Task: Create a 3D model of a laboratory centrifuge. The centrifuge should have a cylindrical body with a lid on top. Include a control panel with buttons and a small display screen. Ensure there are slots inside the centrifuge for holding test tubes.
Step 651:
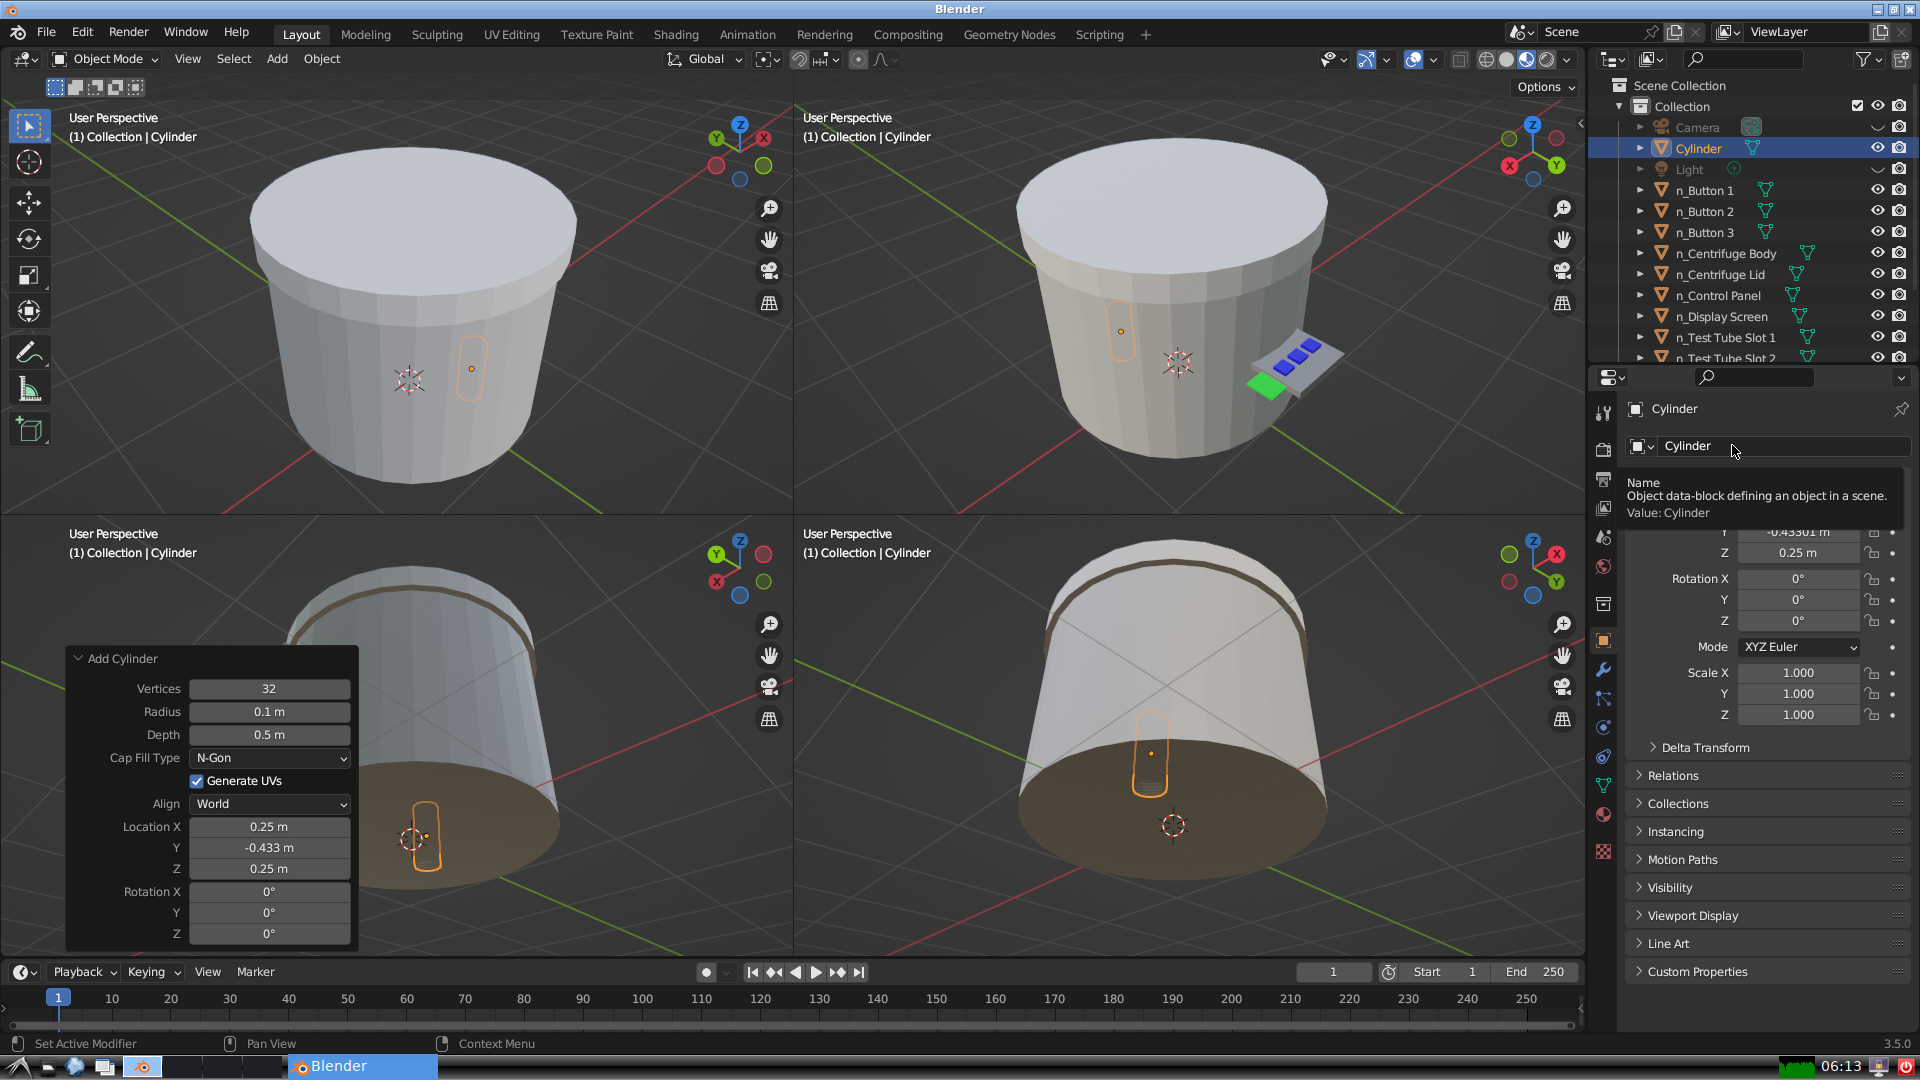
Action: click: no